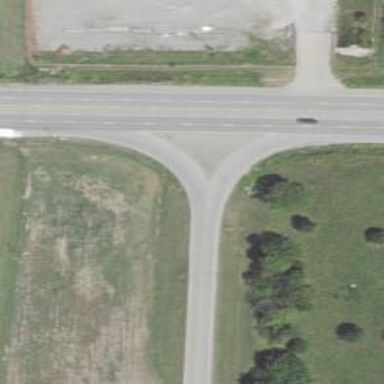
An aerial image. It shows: Trunk link highway with asphalt surface.